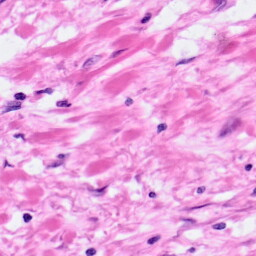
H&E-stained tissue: Pancreatic